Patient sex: M
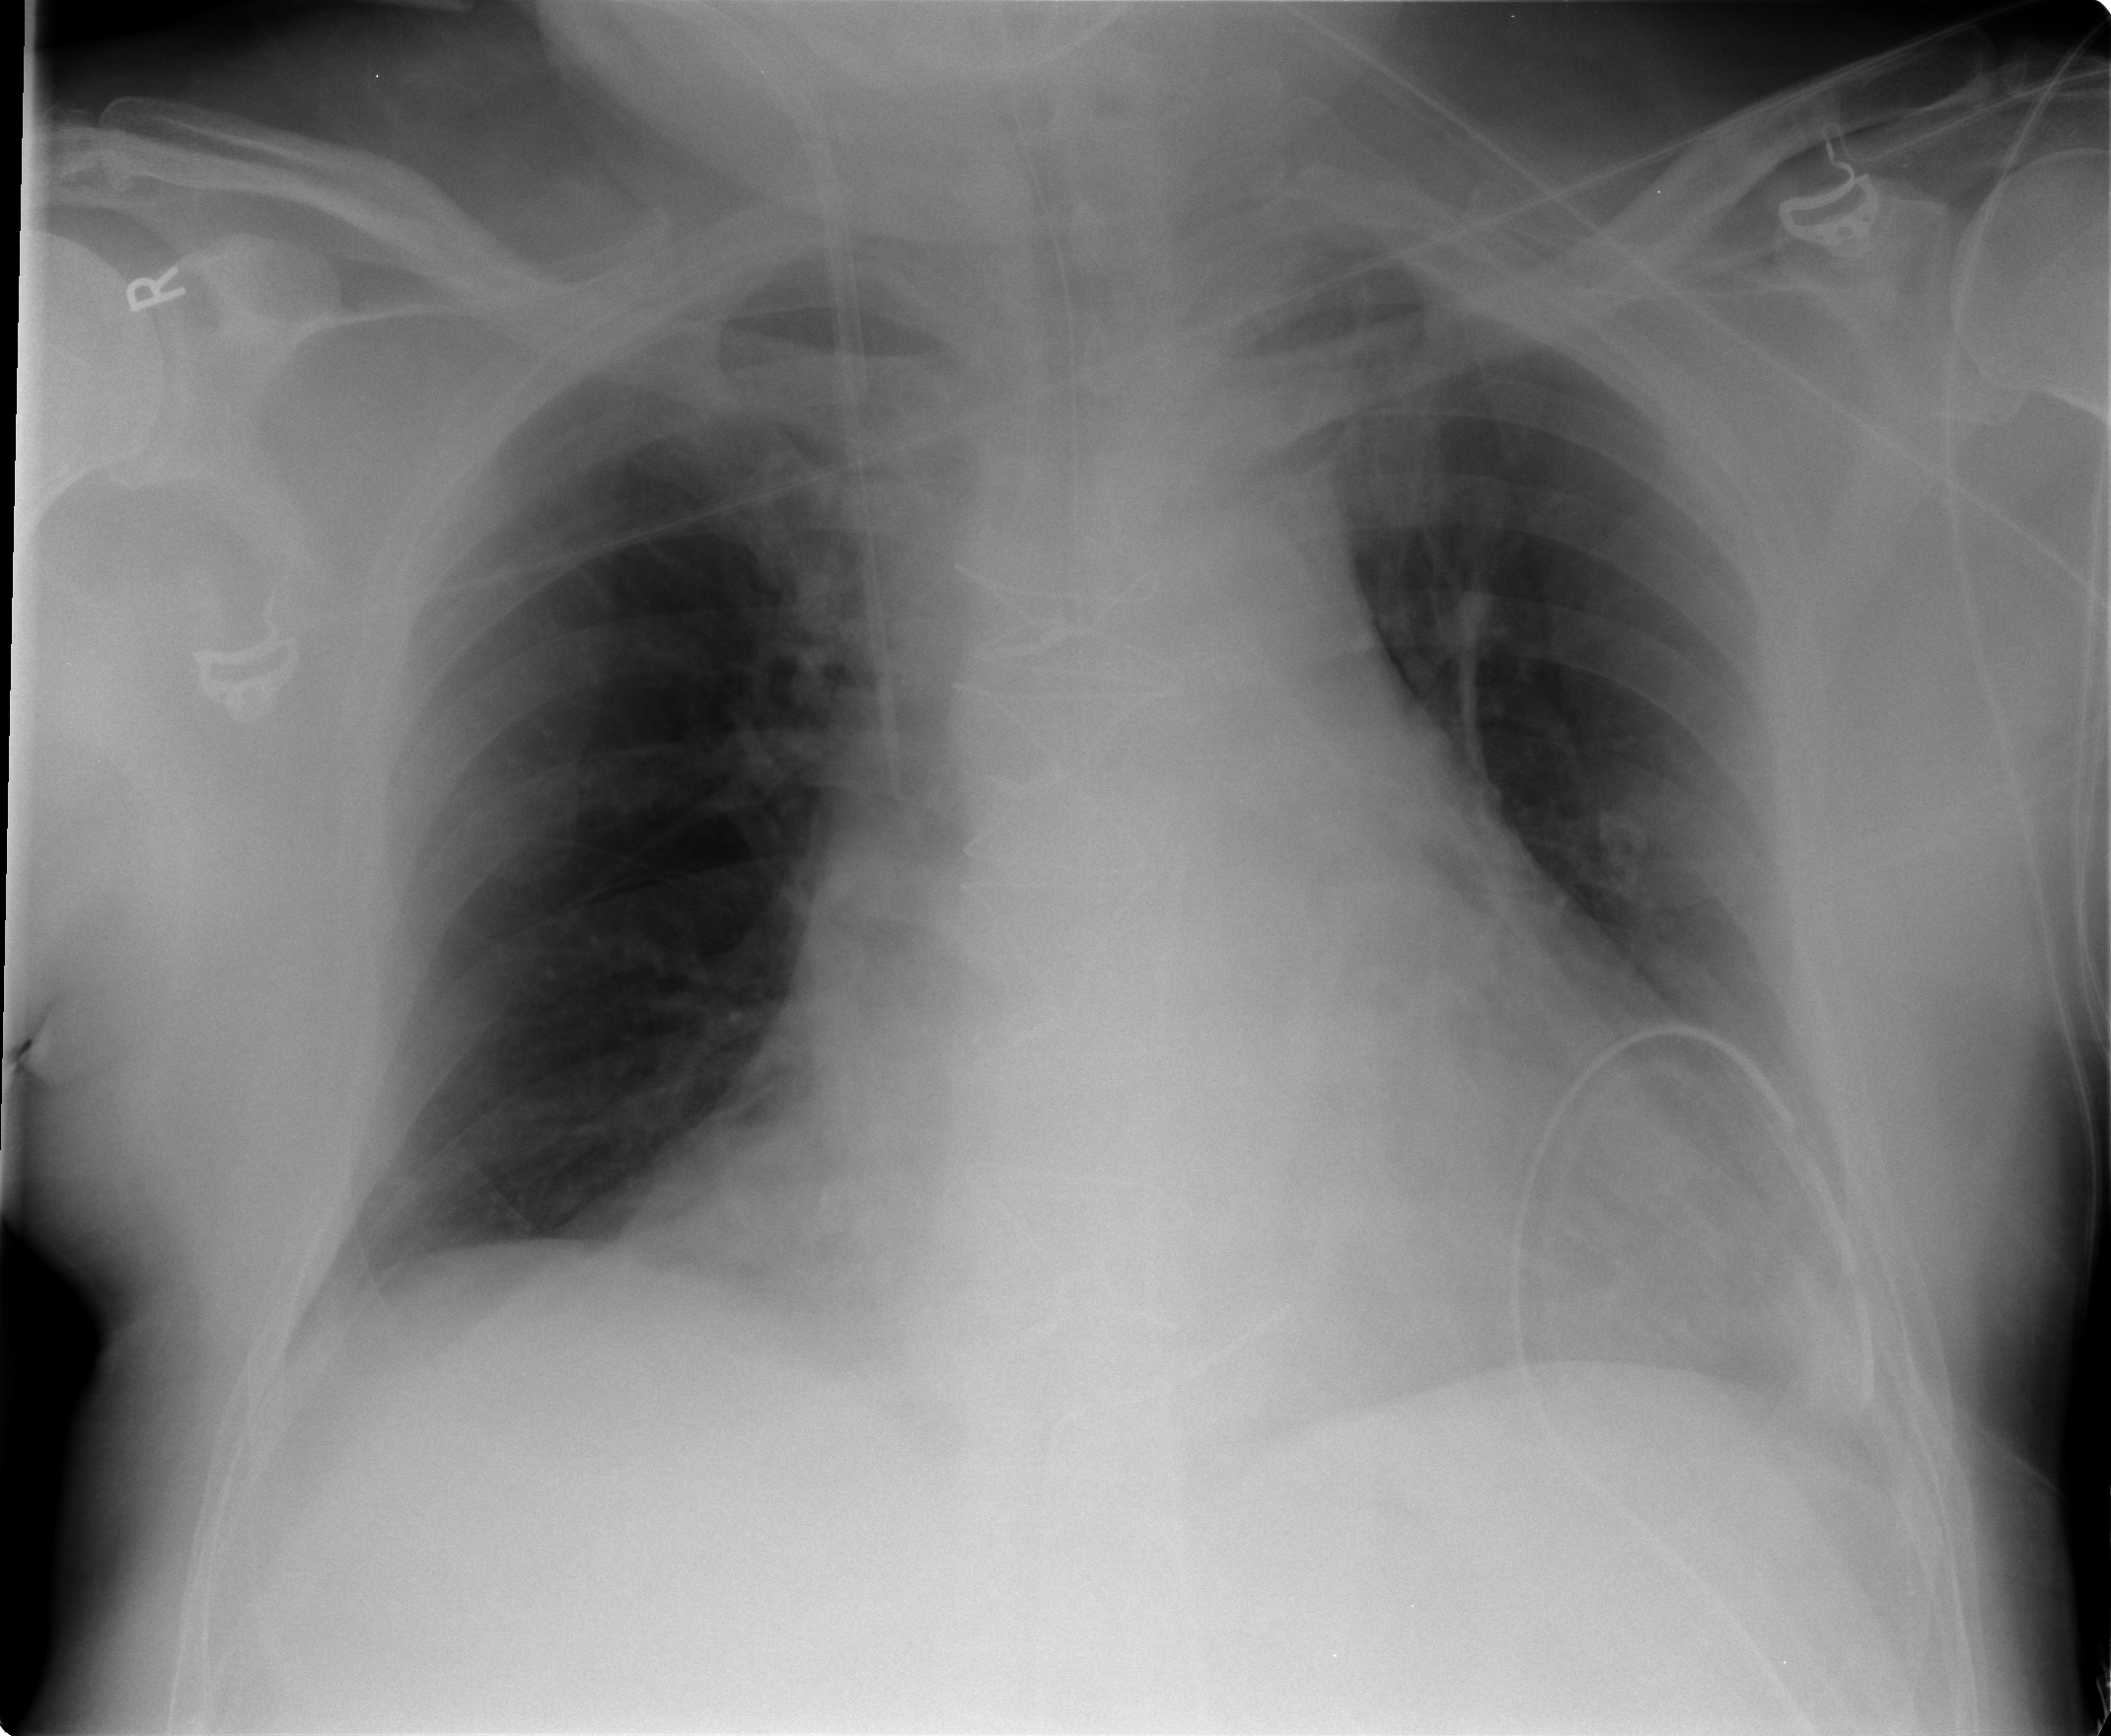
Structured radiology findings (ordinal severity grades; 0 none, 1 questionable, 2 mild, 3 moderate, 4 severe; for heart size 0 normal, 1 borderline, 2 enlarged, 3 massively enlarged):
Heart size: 1
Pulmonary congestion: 0
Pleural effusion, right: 0
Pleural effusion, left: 2
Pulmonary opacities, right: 0
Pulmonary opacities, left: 0
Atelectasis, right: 2
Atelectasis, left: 2